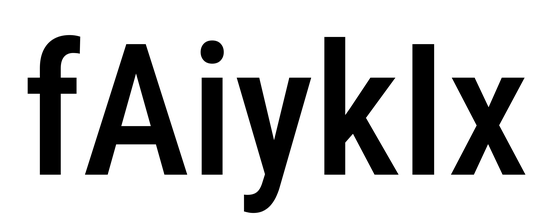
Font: Roboto_Condensed_Medium